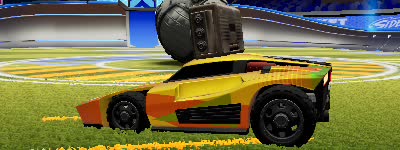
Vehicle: breakout